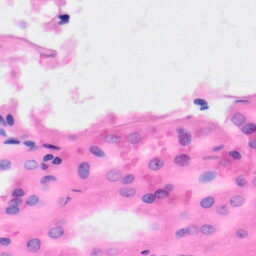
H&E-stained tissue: Kidney